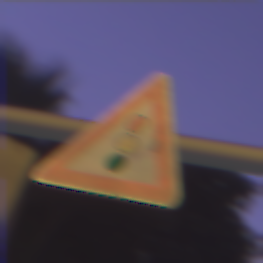
Verkehrszeichen: Lichtzeichenanlage
Umgebung: Outdoor, Urban
Tageszeit: Night
Wetter: Clear
Licht: Artificial
Jahreszeit: NotSpecified
Kontrast: HighContrast